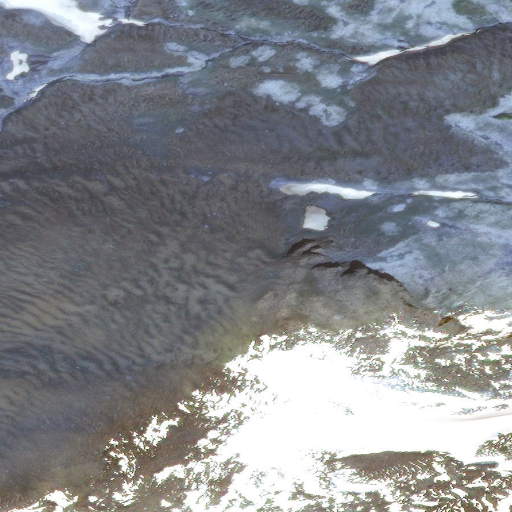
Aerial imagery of gap in Alaska named Rainy Pass containing only unknown